Question: How do i do a segue to another controller after i have done choosing a picture from a gallery or taking a picture from a camera phone?
Currently my view has 2 buttons that will take a user to a gallery or take a photo. I've done a segue in the storyboard if the user clicked the button it will bring it to the next view which is
but it doesn't work, it keeps going to the same view.
Here's the code
'''
import UIKit
class postChoices: UIViewController, UIImagePickerControllerDelegate {
@IBAction func gallery(sender: AnyObject) {
var image = UIImagePickerController()
//image.delegate = self
image.sourceType = UIImagePickerControllerSourceType.PhotoLibrary
image.allowsEditing = false
self.presentViewController(image, animated: true, completion: nil)
}
override func viewDidLoad() {
super.viewDidLoad()
self.performSegueWithIdentifier("gall", sender: self)
// Do any additional setup after loading the view.
}
override func didReceiveMemoryWarning() {
super.didReceiveMemoryWarning()
// Dispose of any resources that can be recreated.
}
func imagePickerController(picker: UIImagePickerController, didFinishPickingImage image: UIImage!, editingInfo: [NSObject : AnyObject]!) {
println("Image selected")
self.dismissViewControllerAnimated(true, completion: nil)
}
}
'''
Edited version, i added the storyBoard

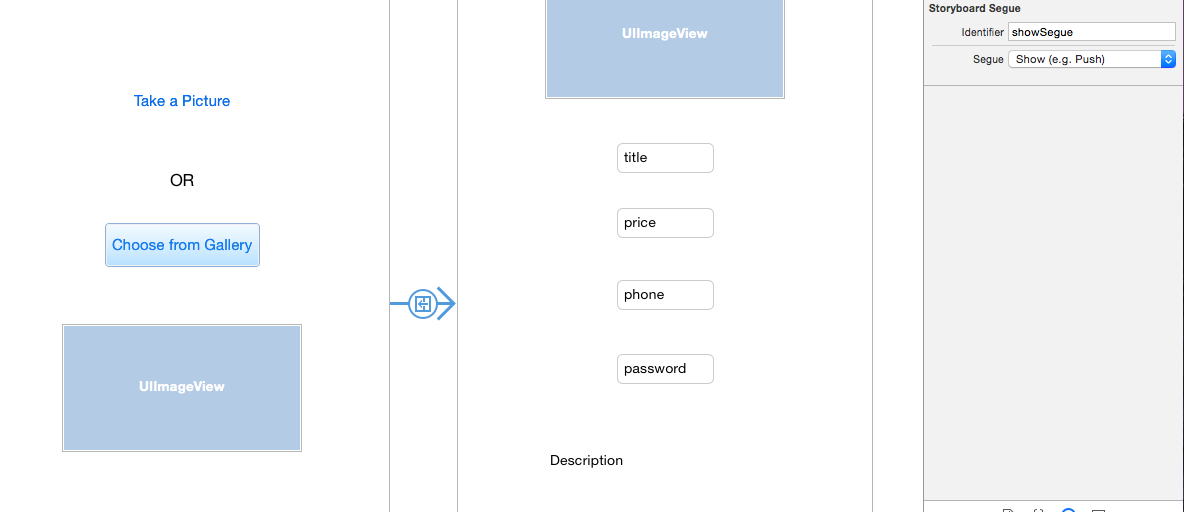
Answer: Good to see you again.
Try the following and check my example below:
1. Connect two segues from the ViewController (NOT the buttons) to the target ViewControllers
2. Assign these segues proper names as Segue identifier (I chose firstSegue and secondSegue in my example)
3. Drag one IBAction from each Button to your ViewController (firstButtonpressed, secondButtonPressed)
4. Implement a proper prepareForSeguemethod
'''
import UIKit
class ViewController: UIViewController {
override func viewDidLoad() {
super.viewDidLoad()
}
@IBAction func firstButtonPressed(sender: UIButton) {
performSegueWithIdentifier("firstSegue", sender: self)
}
@IBAction func secondButtonPressed(sender: UIButton) {
performSegueWithIdentifier("secondSegue", sender: self)
}
override func prepareForSegue(segue: UIStoryboardSegue, sender: AnyObject?) {
switch segue.identifier!{
case "firstSegue": // Do stuff to prepare for first target VC
case "secondSegue": // Do stuff to prepare for second target VC
default: println("Segue not defined")
}
}
}
'''

Get back to us, if you need help again.
The code of the sending VC:
'''
override func prepareForSegue(segue: UIStoryboardSegue, sender: AnyObject?) {
switch segue.identifier!{
case "firstSegue":
let destination = segue.destinationViewController as! TargetVC
destination.myImage = UIImage()
case "secondSegue": // Do stuff to prepare for second target VC
default: println("Segue not defined")
}
}
'''
'''
class TargetVC: UIViewController {
var myImage : UIImage!
override func viewDidLoad() {
super.viewDidLoad()
}
}
'''